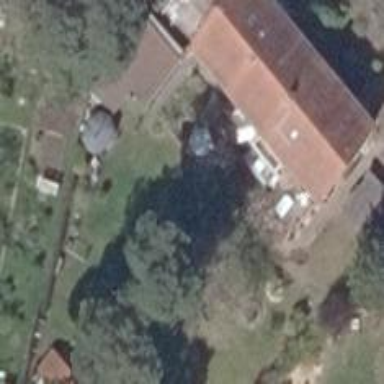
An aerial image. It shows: Semidetached house with gabled roof. The roof is covered with red roof tiles.